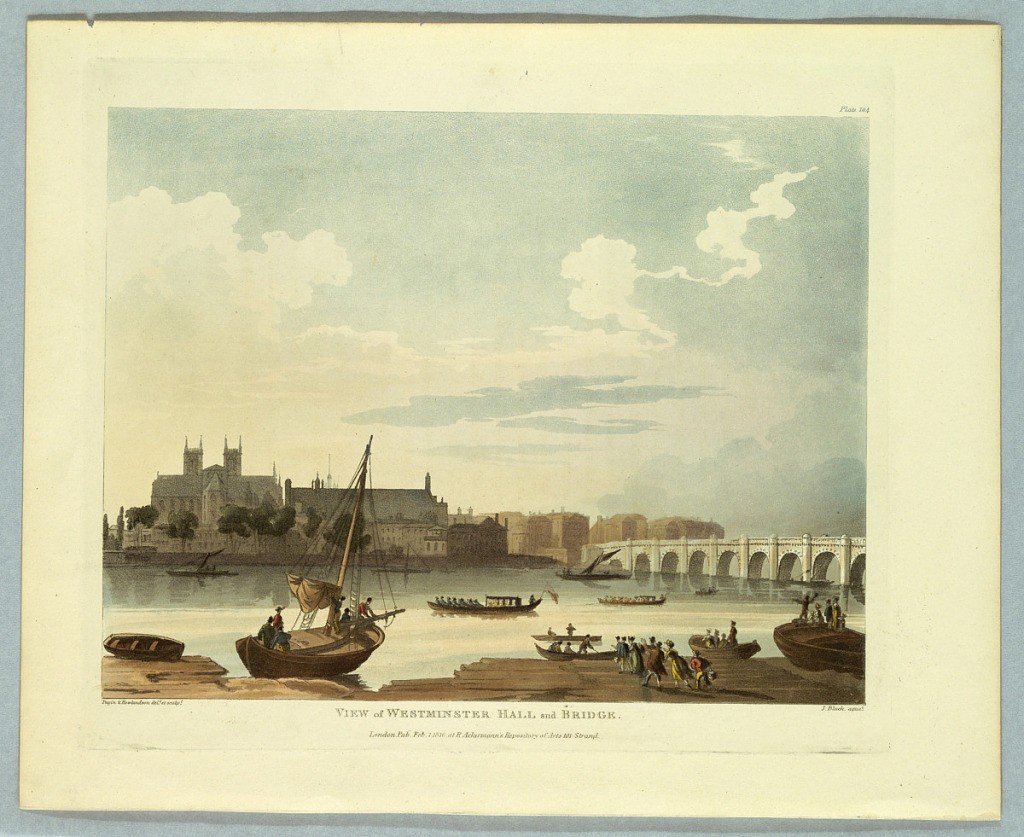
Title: View of Westminster Hall and Bridge, from "Ackermann's Repository"
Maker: Thomas Rowlandson, British, 1756–1827
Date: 1810
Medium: Aquatint, brush and watercolor on paper
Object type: Print
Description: Bridge to the right and a castle beyond to the left. Boats on the river and people on the bank, in the foreground. Title, artists', and publisher's names below.